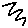
Label: zigzag